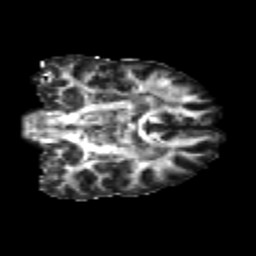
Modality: FA
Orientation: coronal
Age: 23
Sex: male
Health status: healthy
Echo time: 0.074 s